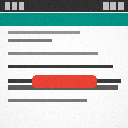
Screen state: on